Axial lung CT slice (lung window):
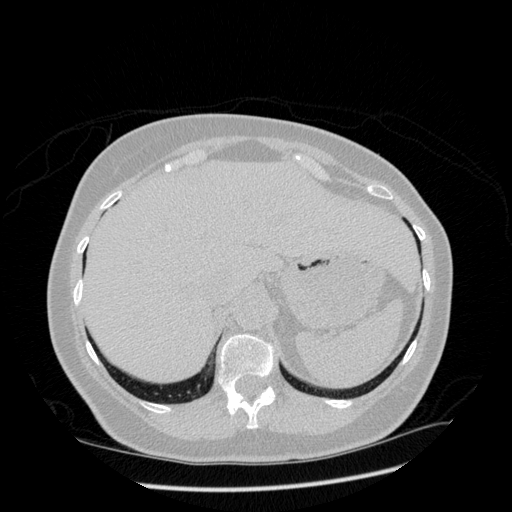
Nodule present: no